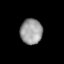
Tissue: lung
Cell type: Epithelial cells
Senescence score: 0.2418
Nuclear area (px): 548
Mean DAPI intensity: 155.81